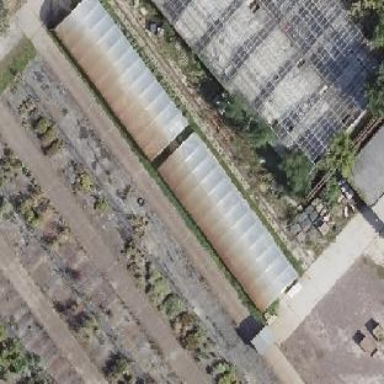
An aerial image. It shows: Greenhouse.